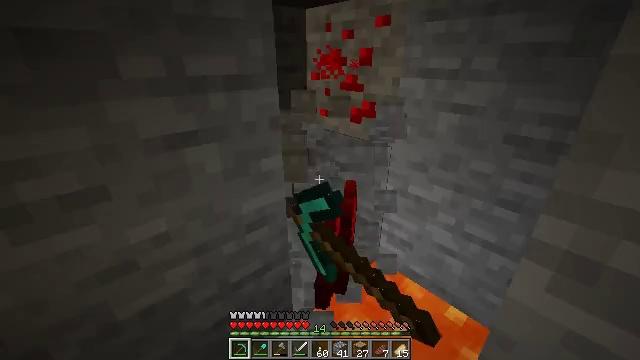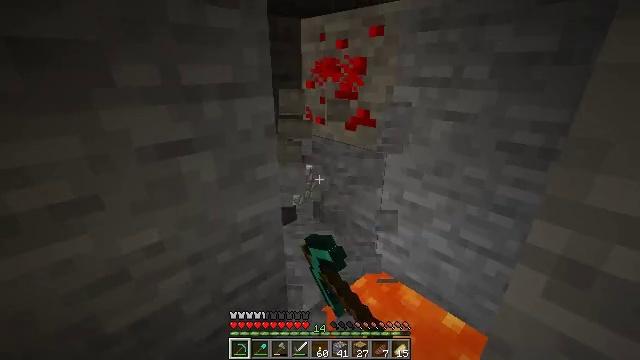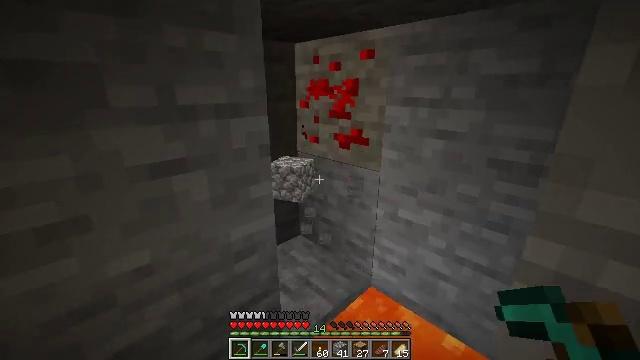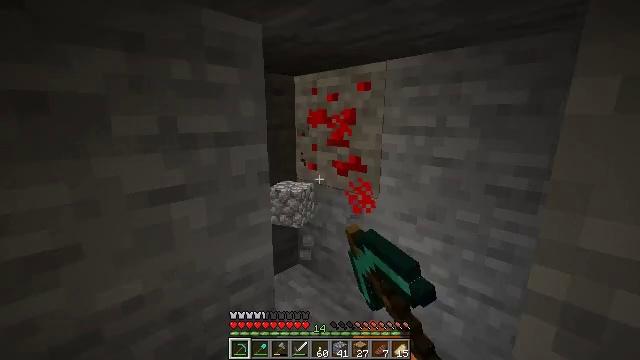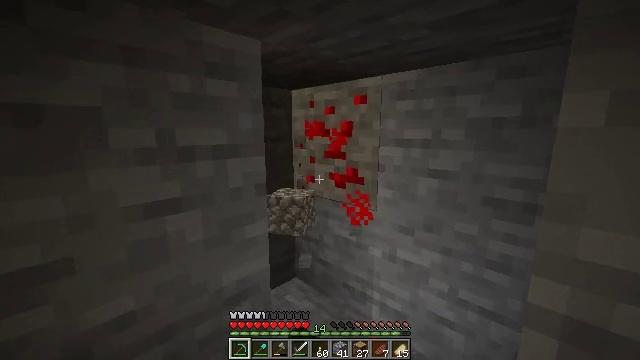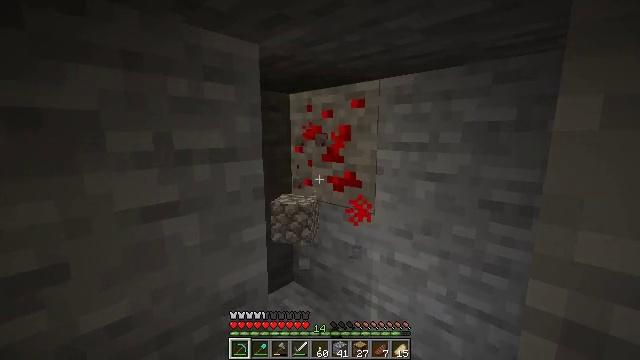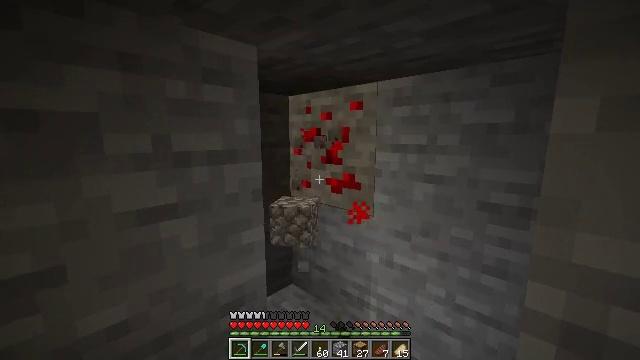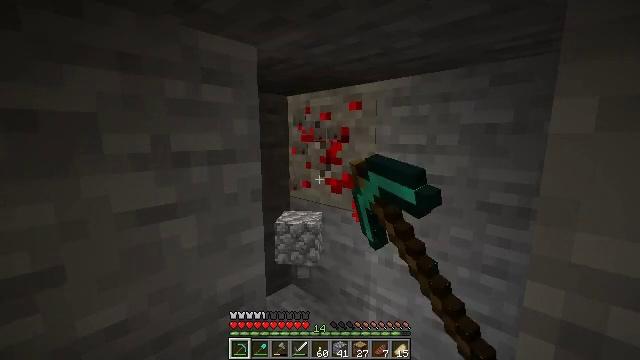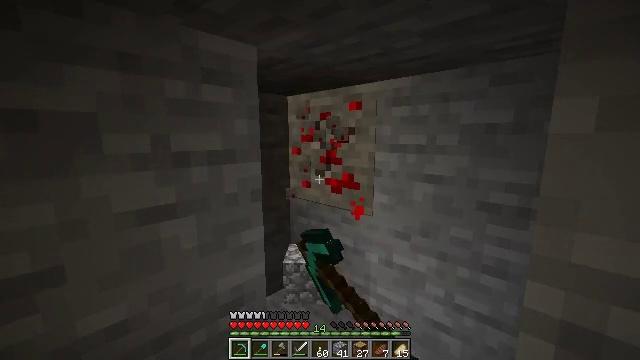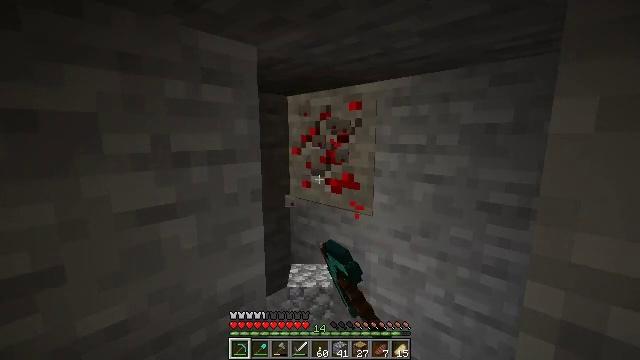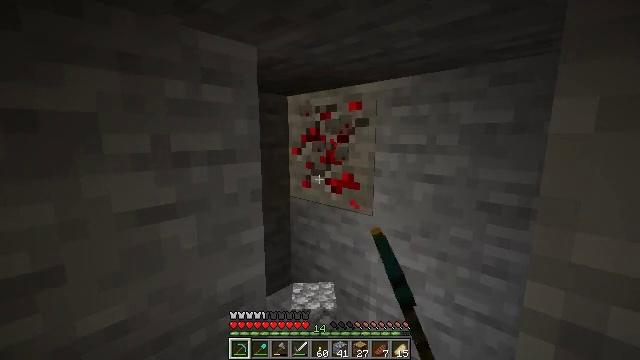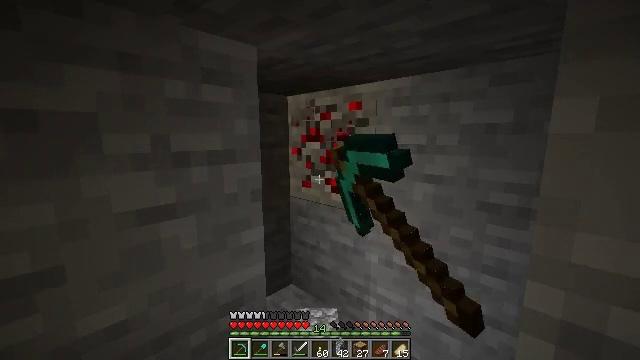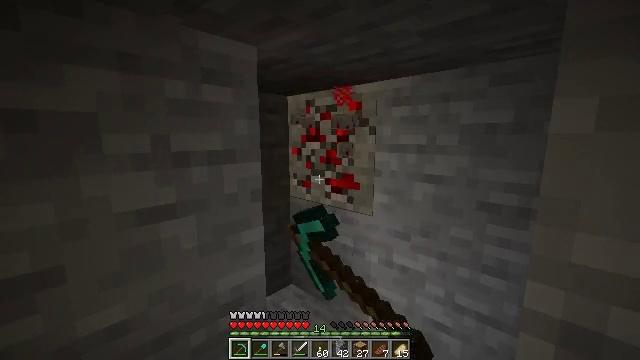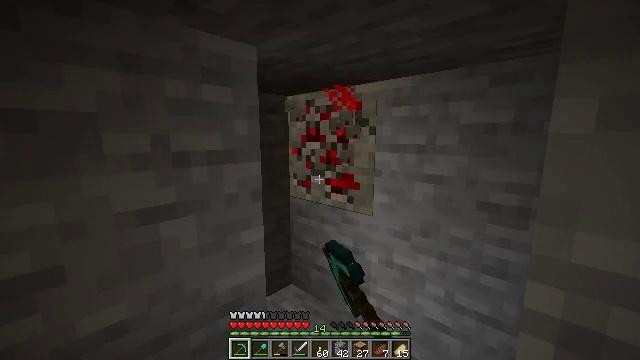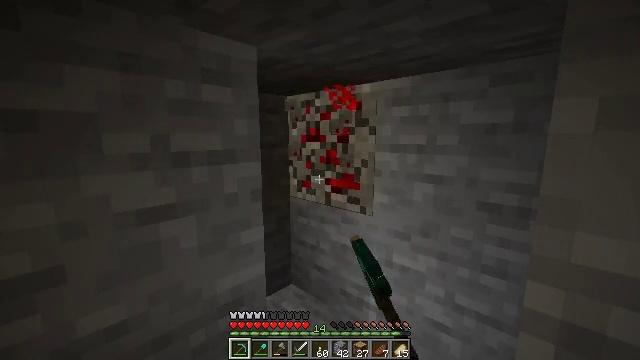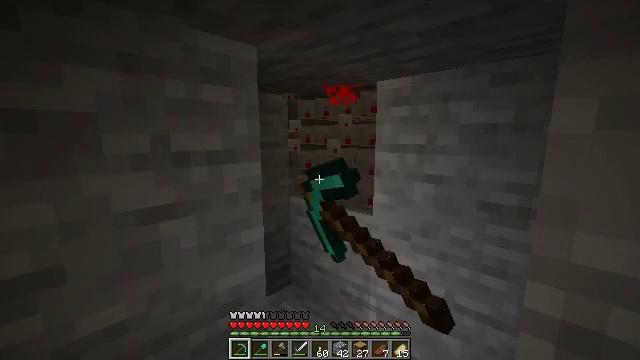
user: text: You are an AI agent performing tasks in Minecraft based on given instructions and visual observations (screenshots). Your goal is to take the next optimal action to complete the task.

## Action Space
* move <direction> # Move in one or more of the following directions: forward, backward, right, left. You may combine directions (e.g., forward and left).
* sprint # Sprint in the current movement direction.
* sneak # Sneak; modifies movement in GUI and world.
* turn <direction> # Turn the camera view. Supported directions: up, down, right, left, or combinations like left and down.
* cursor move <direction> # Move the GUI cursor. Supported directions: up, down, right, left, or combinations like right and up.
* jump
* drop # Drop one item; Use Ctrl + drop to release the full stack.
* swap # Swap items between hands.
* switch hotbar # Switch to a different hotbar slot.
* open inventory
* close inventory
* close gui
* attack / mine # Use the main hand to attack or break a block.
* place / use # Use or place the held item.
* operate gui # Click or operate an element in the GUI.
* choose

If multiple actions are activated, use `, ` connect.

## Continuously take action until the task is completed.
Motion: motion action
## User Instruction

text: Use a pickaxe to gather redstone ore.
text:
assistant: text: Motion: turn right and up, attack / mine
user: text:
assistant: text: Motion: turn right and up, attack / mine
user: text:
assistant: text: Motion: turn up, attack / mine
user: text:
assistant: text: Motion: turn up, attack / mine
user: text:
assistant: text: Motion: attack / mine
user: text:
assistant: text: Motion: attack / mine
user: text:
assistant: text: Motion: attack / mine
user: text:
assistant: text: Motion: attack / mine
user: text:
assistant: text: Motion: attack / mine
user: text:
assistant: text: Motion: attack / mine
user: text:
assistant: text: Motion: attack / mine
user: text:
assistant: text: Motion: attack / mine
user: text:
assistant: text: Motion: attack / mine
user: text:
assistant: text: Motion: attack / mine
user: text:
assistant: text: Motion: attack / mine
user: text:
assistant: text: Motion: attack / mine
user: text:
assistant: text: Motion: attack / mine
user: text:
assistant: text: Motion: attack / mine
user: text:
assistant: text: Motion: turn right and down, attack / mine
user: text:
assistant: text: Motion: attack / mine